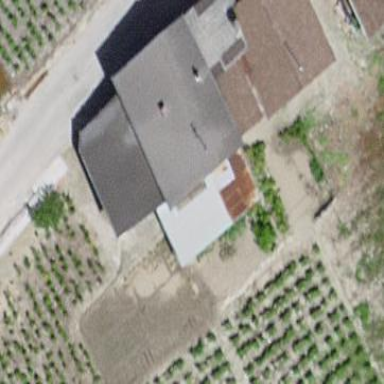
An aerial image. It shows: Barn.